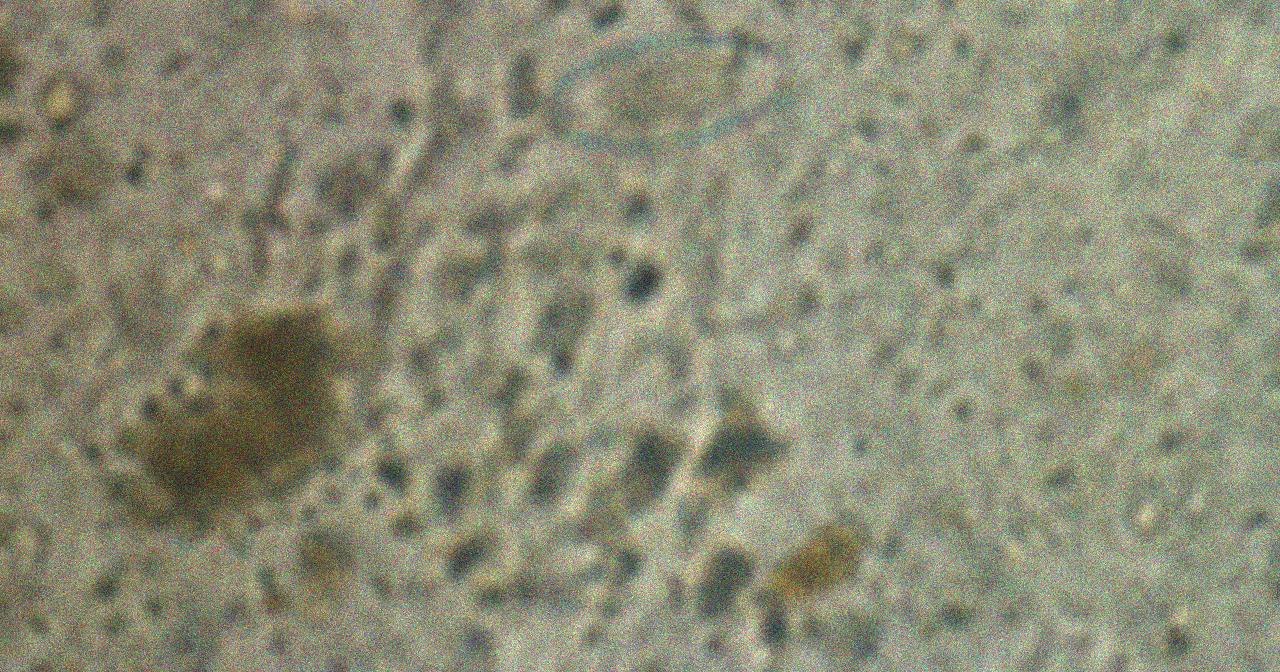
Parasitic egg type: Enterobius vermicularis